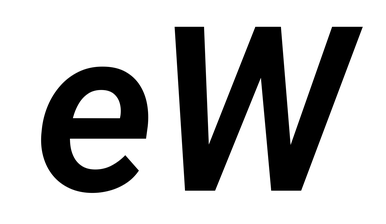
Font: Roboto-Italic_SemiBold_Italic